Field crop: tomato
Growth stage: 1
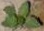
Species: solanum